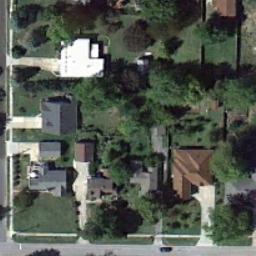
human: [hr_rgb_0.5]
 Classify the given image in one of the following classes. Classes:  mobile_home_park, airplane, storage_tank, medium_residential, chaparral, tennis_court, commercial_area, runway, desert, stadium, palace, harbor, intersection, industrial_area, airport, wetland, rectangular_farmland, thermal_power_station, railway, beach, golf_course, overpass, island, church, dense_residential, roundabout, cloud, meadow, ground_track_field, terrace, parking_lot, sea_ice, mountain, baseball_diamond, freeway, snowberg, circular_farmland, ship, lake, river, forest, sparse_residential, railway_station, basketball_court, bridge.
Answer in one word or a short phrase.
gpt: medium_residential